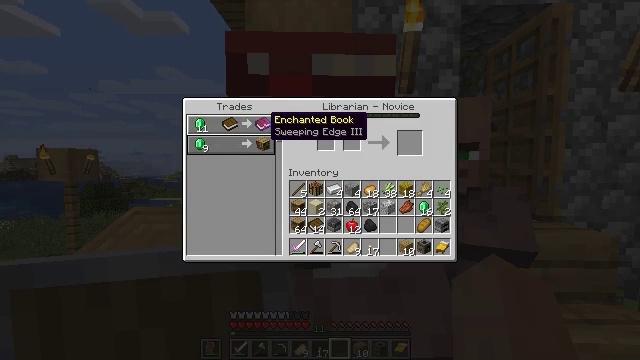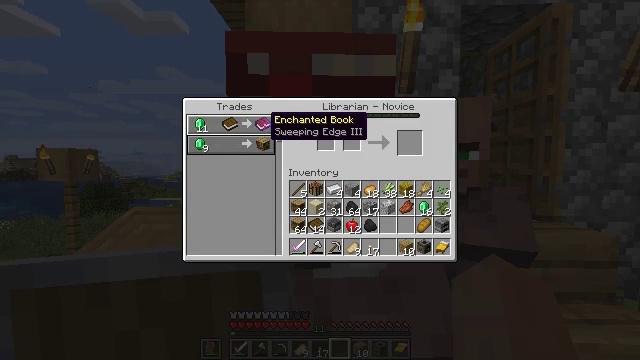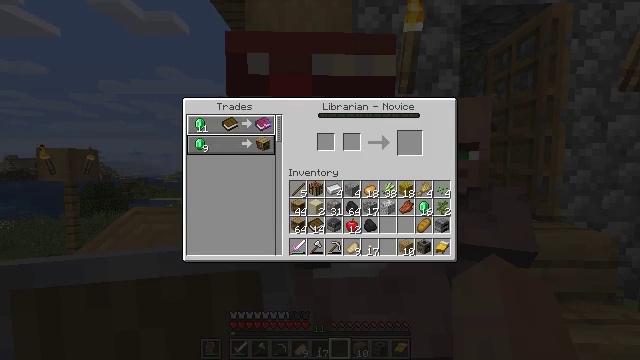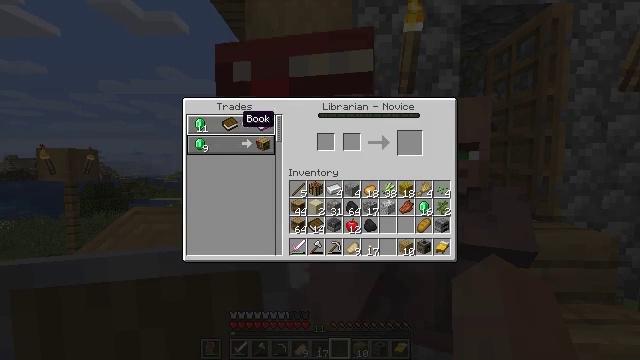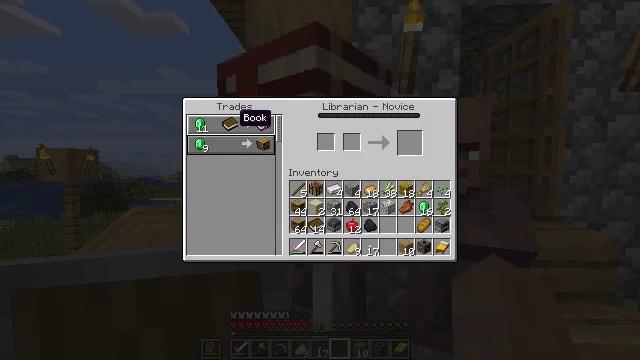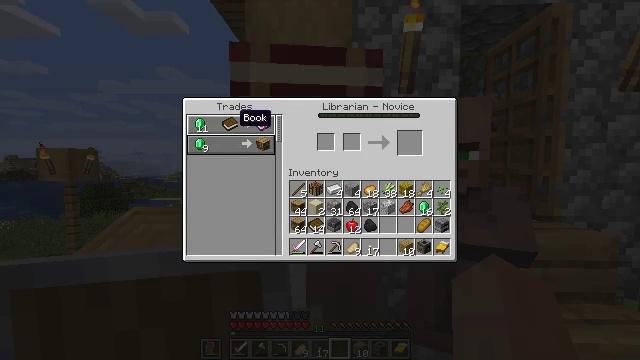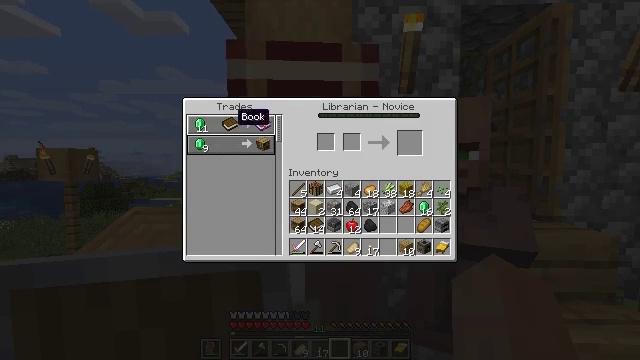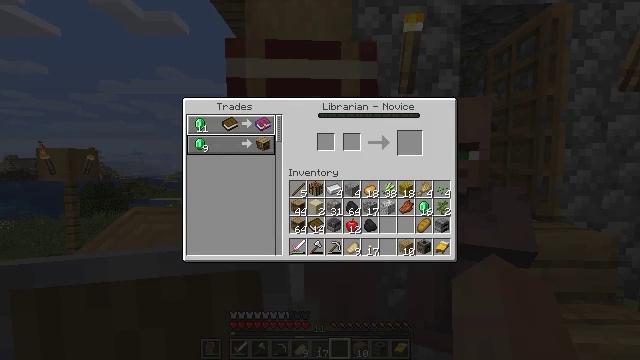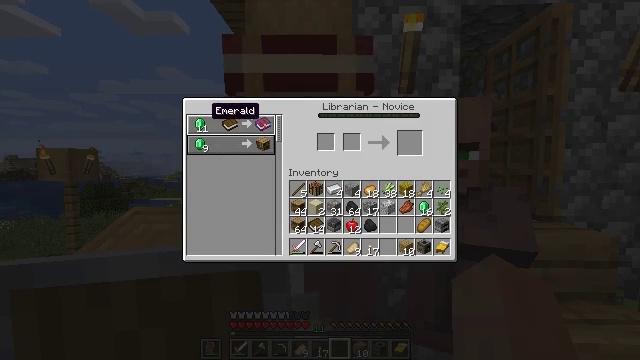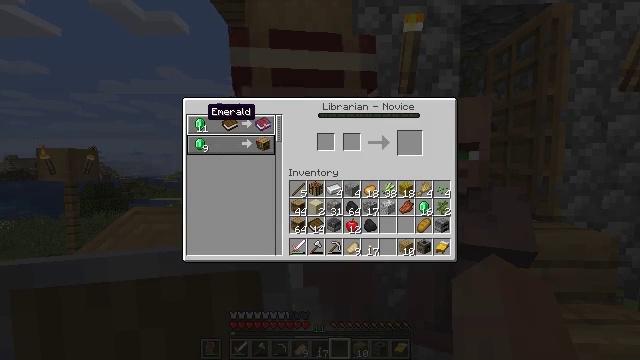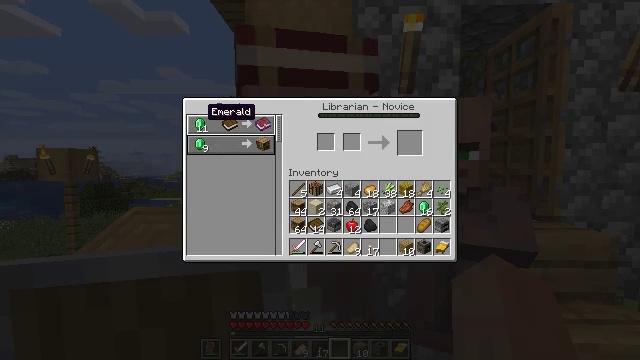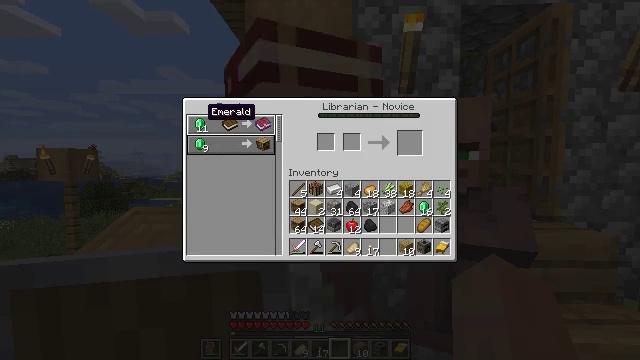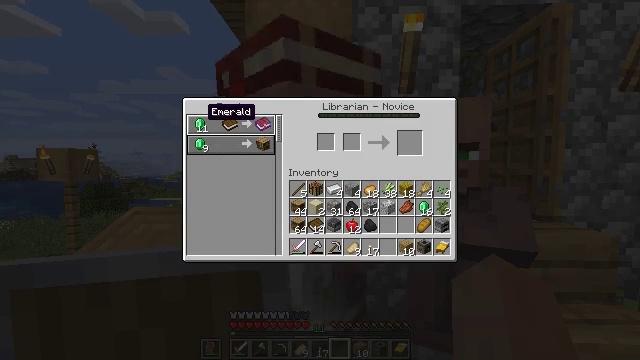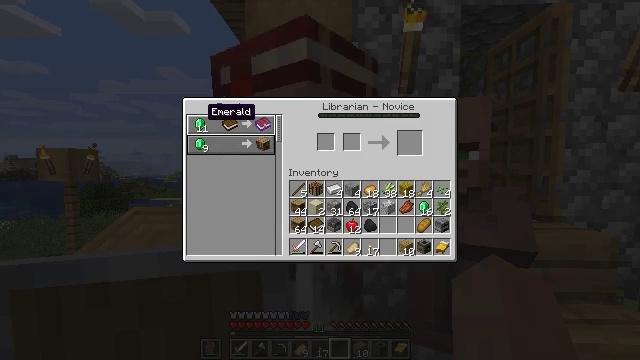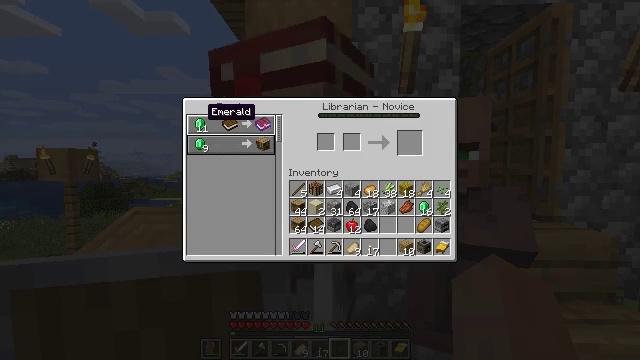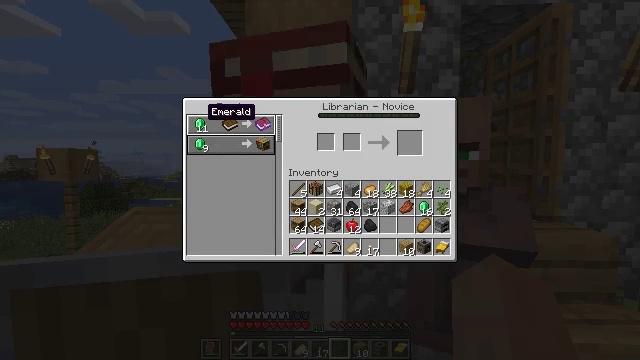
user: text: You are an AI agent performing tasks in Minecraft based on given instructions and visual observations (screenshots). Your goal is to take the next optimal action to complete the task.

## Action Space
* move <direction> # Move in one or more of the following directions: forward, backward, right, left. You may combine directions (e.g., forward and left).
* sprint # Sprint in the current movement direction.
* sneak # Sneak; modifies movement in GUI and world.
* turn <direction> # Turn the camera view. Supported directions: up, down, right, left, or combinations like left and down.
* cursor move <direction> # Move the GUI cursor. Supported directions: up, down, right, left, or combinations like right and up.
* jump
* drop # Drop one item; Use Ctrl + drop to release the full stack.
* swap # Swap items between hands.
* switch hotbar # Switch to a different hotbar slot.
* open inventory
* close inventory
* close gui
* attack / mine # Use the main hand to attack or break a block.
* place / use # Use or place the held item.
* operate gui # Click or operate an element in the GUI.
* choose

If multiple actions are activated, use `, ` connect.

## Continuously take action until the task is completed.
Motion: motion action
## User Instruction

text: Use the enchanting table to craft an enchanted book.
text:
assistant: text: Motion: no_op
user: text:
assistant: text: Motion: cursor move left
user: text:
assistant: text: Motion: cursor move left
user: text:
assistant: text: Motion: no_op
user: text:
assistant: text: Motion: no_op
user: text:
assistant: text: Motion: no_op
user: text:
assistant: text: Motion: cursor move left
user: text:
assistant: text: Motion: cursor move left
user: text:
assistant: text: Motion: no_op
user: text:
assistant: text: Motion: no_op
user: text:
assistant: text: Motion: no_op
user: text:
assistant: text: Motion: no_op
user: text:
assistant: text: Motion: no_op
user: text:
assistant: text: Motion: no_op
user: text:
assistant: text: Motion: no_op
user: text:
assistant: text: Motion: no_op
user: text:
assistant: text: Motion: no_op
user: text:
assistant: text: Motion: no_op
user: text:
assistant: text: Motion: no_op
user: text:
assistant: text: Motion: no_op
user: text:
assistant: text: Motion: no_op
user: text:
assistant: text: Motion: no_op
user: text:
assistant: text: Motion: no_op
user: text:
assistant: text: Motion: no_op
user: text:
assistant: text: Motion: no_op
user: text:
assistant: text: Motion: no_op
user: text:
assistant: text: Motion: no_op
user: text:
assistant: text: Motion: no_op
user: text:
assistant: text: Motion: no_op
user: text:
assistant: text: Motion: no_op